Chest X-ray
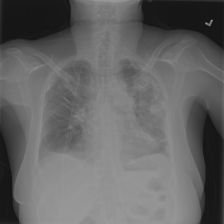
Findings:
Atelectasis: negative
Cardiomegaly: negative
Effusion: negative
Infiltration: negative
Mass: negative
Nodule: negative
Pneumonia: negative
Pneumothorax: negative
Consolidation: negative
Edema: negative
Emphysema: negative
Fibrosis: negative
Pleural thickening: negative
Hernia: negative